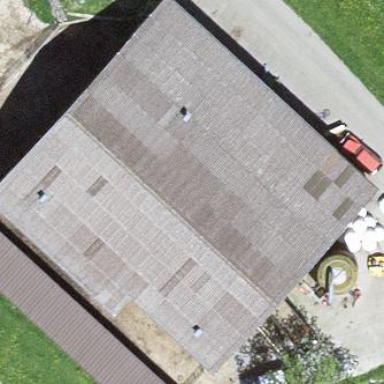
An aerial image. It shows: Farm auxiliary building.